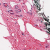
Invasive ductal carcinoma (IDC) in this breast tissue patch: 0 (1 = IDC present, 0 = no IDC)